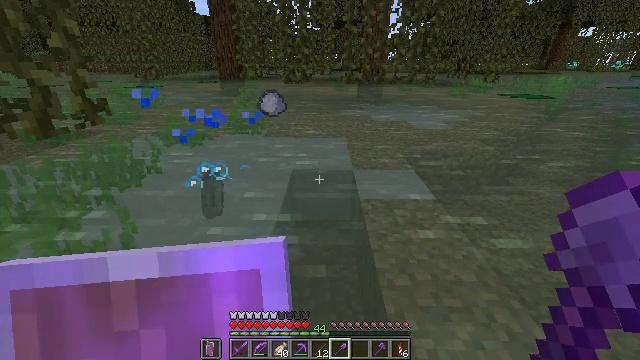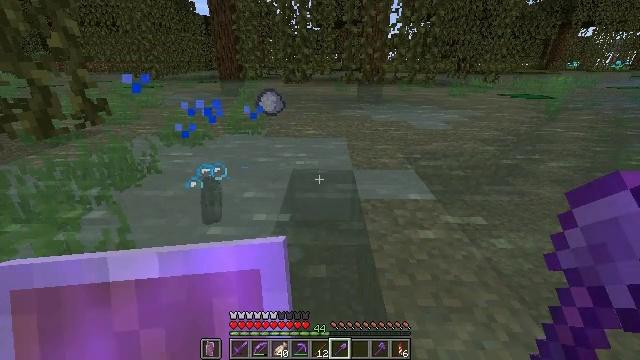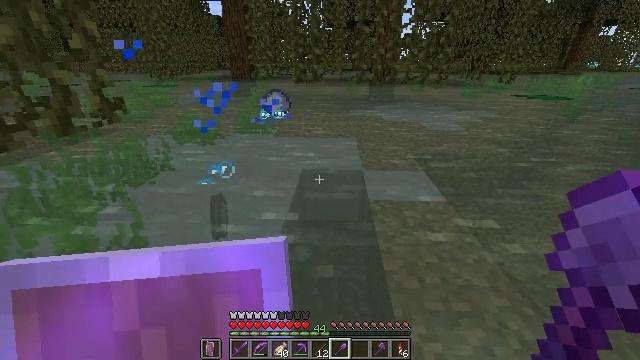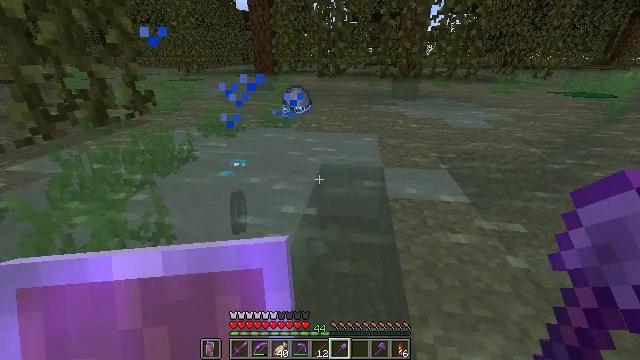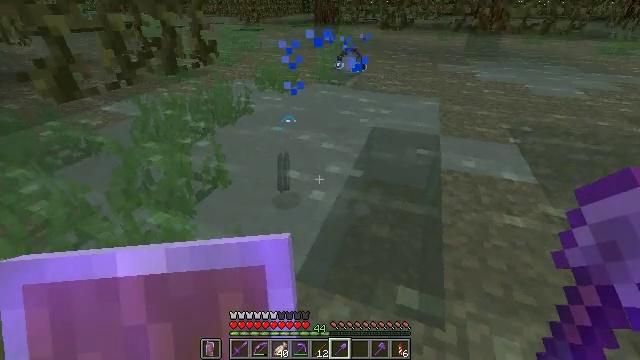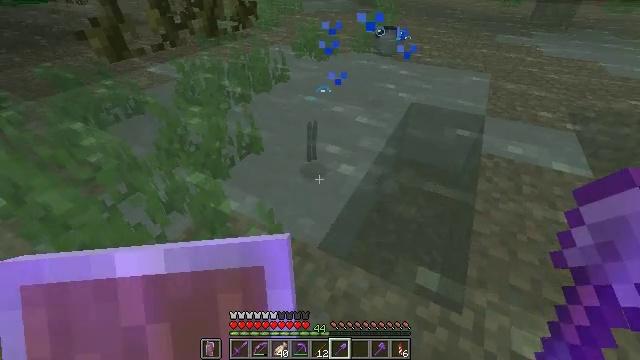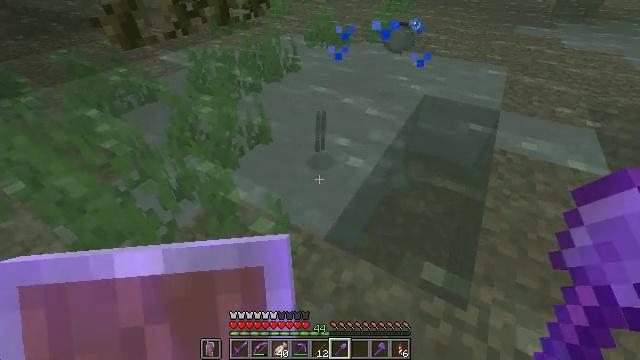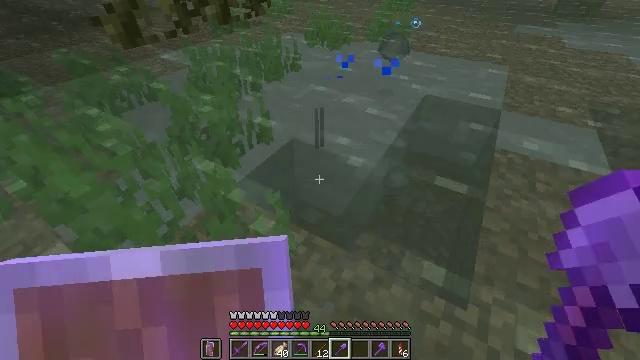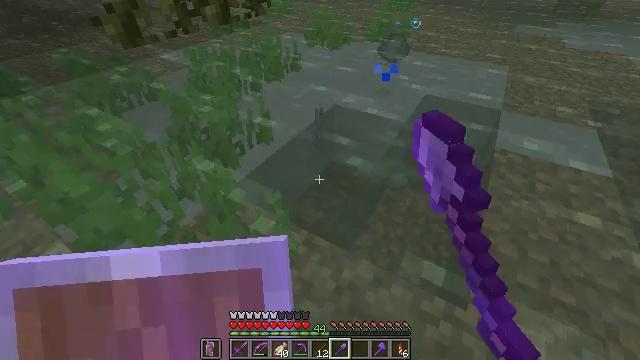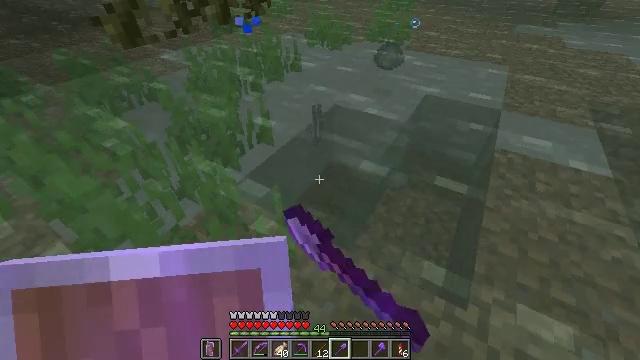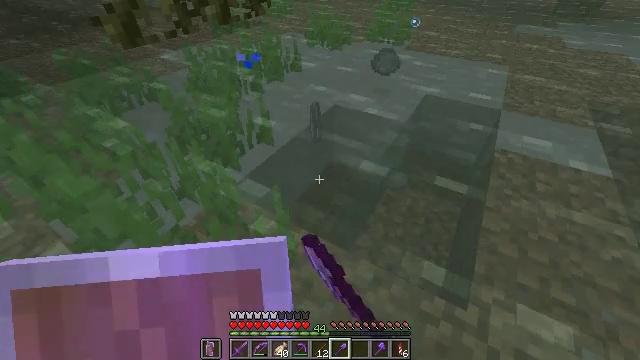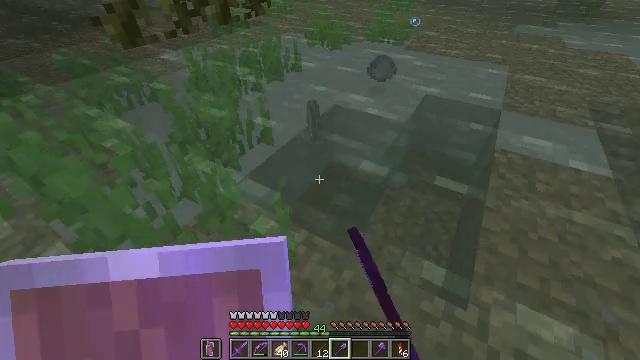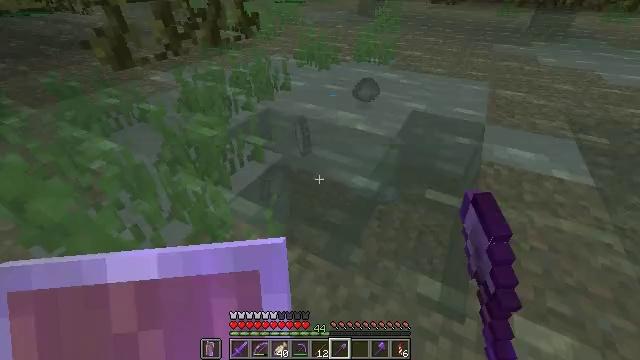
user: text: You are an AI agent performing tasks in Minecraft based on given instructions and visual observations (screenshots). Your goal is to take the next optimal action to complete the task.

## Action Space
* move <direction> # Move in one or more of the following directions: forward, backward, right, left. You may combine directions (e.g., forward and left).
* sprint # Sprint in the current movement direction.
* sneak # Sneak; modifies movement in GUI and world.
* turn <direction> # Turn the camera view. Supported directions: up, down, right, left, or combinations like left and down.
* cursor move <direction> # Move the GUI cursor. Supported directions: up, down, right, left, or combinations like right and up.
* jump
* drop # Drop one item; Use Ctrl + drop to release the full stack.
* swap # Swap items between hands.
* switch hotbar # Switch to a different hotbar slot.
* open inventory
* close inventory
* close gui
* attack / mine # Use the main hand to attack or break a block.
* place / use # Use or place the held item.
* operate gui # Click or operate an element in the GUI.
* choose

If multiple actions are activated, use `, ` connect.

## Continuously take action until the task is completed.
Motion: motion action
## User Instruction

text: Dig up clay found underwater.
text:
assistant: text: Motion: no_op
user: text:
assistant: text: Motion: turn left
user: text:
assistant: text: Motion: turn left and down
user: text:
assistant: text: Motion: turn left and down
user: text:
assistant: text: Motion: turn left and down
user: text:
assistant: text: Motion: turn left and down
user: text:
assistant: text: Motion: attack / mine
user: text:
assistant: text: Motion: attack / mine
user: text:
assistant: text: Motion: attack / mine
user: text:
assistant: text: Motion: attack / mine
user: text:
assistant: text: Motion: attack / mine
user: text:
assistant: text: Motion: turn right and up, attack / mine
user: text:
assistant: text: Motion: attack / mine